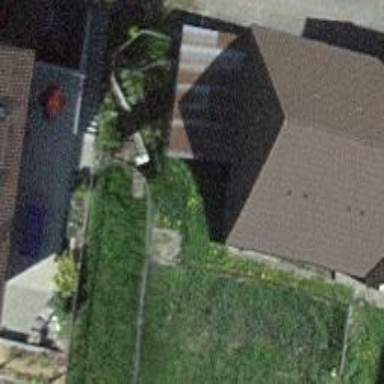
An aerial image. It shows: Barn.